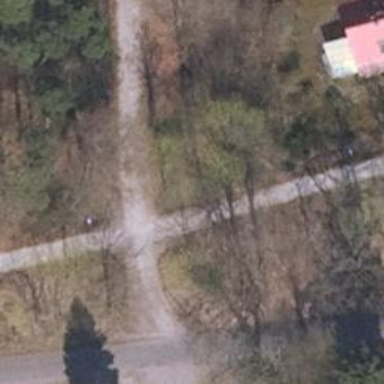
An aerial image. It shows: Gravel driveway designated as service road.